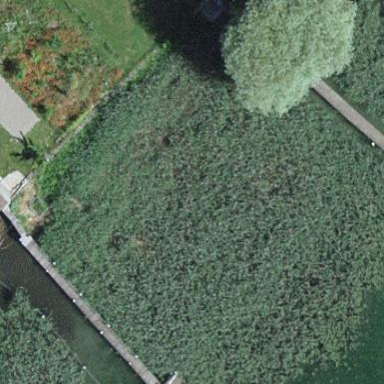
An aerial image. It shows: Reedbed in wetland area.